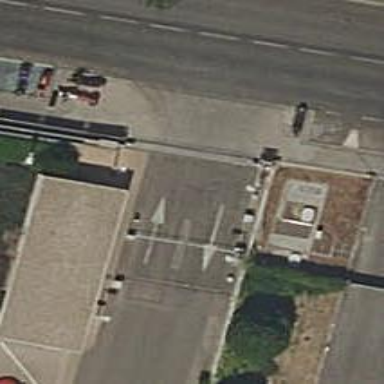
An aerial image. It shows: Lift gate barrier.